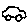
Label: car